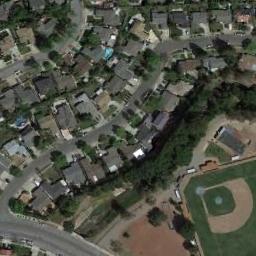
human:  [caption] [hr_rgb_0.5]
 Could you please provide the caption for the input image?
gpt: A baseball diamond is next to many buildings and trees .

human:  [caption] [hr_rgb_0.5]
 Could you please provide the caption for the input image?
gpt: There is a baseball diamond in the grass surrounded by the houses .

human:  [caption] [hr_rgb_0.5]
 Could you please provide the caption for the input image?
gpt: A baseball diamond on the open area and the medium residential area beside .

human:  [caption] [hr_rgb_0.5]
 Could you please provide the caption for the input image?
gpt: There is a lot of vegetation near the baseball field .

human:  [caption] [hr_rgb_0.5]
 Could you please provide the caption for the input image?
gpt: Many buildings are next to  the baseball diamond .